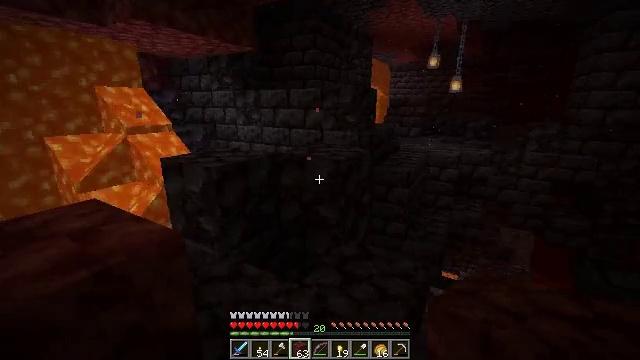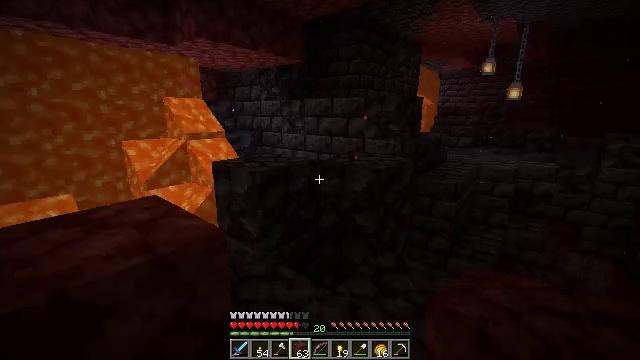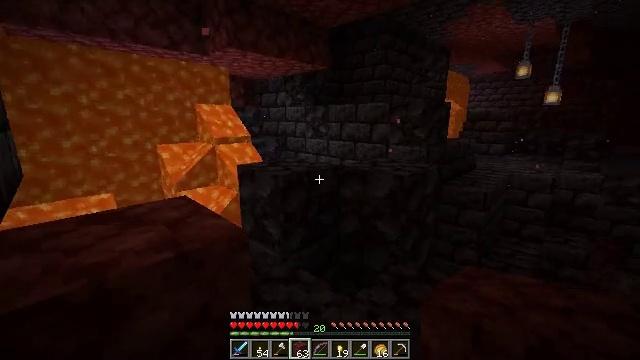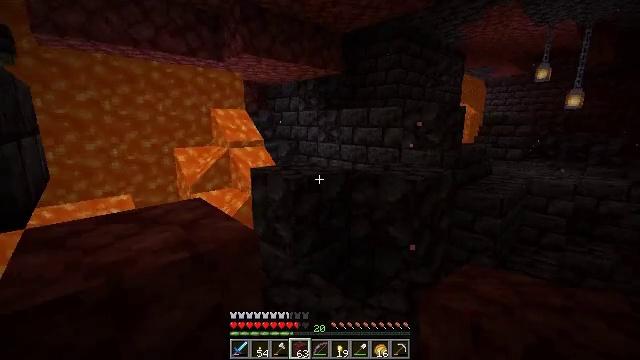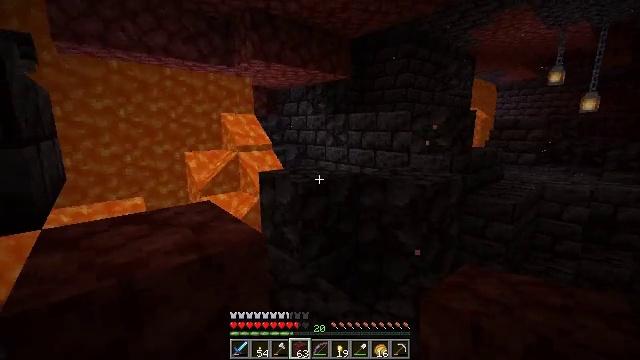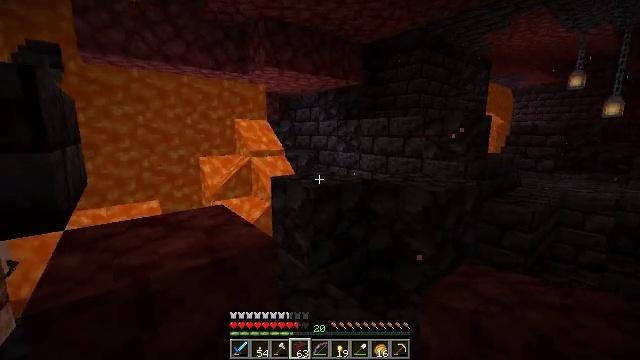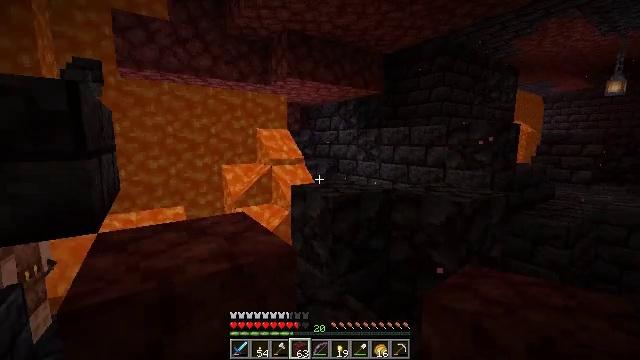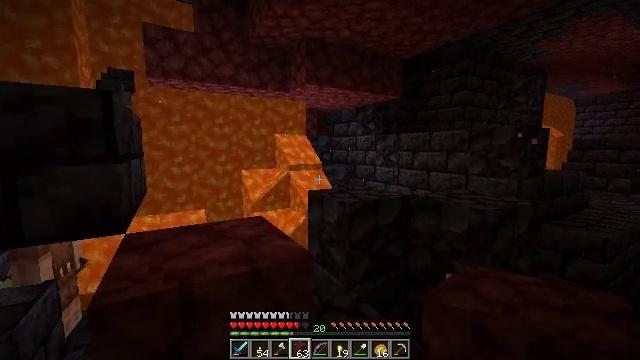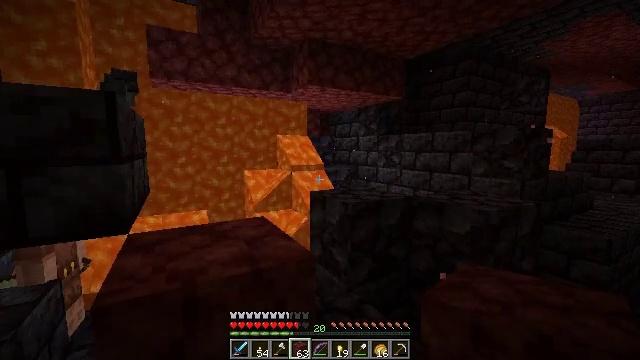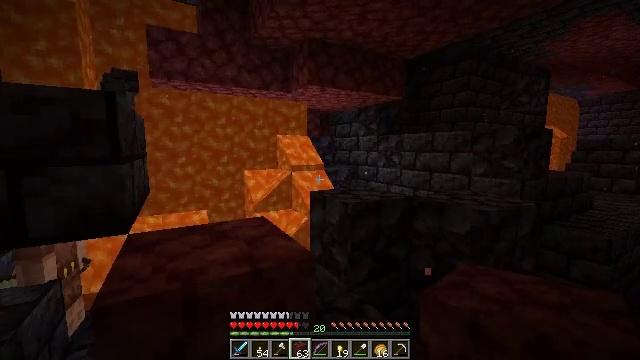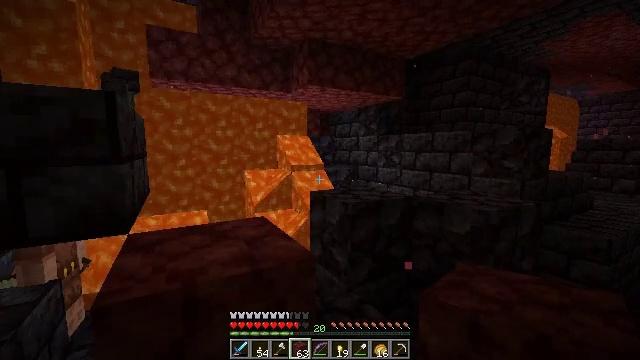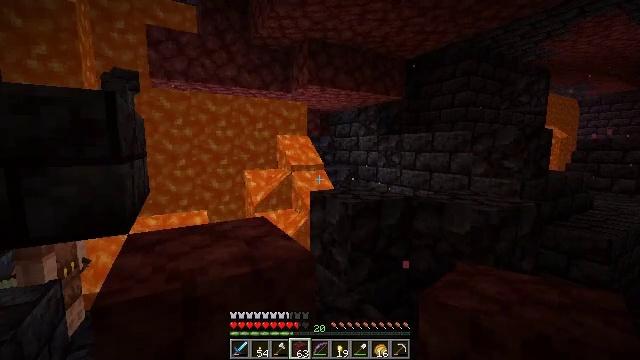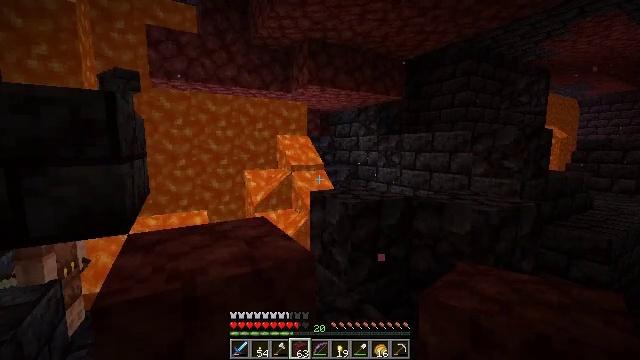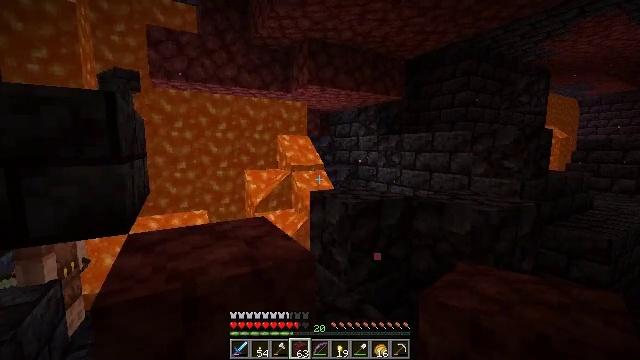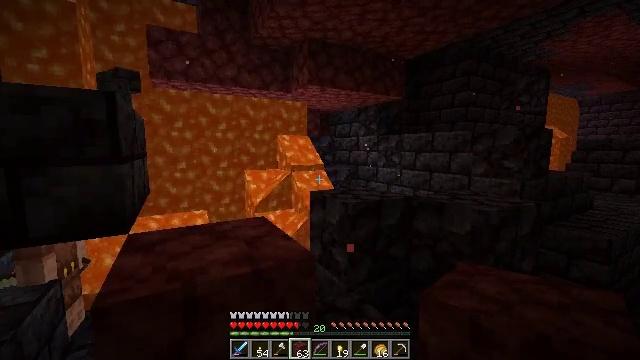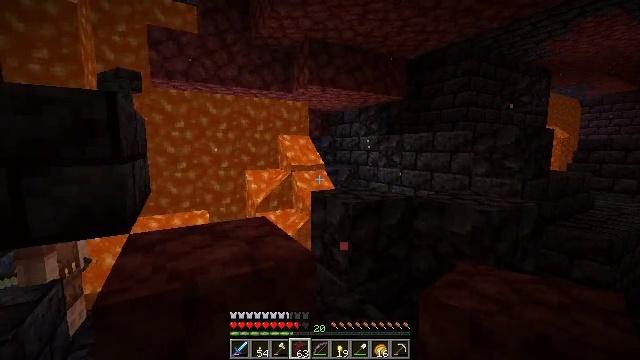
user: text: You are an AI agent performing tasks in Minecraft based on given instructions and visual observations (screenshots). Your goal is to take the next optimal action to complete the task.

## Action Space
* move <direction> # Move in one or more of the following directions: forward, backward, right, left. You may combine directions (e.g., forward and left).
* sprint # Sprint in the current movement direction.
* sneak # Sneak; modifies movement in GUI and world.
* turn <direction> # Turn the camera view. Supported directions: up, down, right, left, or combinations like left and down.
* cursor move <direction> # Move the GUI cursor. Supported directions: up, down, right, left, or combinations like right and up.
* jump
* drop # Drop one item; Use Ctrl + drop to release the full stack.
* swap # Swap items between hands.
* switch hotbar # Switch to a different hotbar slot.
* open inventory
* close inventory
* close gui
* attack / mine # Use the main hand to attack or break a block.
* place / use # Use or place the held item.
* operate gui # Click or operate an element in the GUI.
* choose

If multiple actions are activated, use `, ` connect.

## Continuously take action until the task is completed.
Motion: motion action
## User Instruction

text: Break the gilded blackstone for gold nuggets.
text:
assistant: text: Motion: turn left and up
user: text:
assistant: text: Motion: turn left and up
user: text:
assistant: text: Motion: turn left
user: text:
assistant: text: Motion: turn left
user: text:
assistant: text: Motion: turn left and up
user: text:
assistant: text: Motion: turn left and up
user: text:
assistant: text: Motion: turn left and up
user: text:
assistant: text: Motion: no_op
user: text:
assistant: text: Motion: no_op
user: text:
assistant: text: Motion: no_op
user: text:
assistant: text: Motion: no_op
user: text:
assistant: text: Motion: no_op
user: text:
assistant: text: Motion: no_op
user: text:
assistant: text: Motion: no_op
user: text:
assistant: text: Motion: no_op
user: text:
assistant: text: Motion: turn left
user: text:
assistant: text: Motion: turn left
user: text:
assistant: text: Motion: turn left
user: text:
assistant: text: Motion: turn left
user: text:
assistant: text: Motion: turn left
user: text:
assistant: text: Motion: no_op
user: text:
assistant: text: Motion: no_op
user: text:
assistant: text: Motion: move forward, turn down
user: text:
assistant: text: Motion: move forward, turn down, jump
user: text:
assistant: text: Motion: move forward, turn right and down, jump
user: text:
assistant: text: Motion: move forward, turn down, jump
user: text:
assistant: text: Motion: move forward, turn right and down, jump
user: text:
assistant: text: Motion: move forward, turn down, jump
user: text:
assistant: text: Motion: turn down
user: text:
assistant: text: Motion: no_op